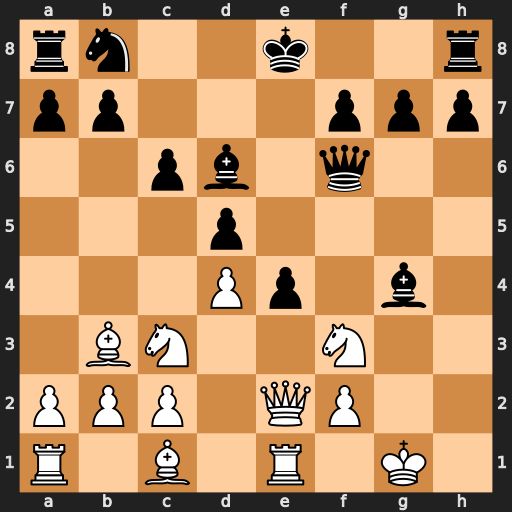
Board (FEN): rn2k2r/pp3ppp/2pb1q2/3p4/3Pp1b1/1BN2N2/PPP1QP2/R1B1R1K1
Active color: w
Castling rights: kq
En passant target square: -
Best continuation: Nxe4 dxe4 Qxe4+